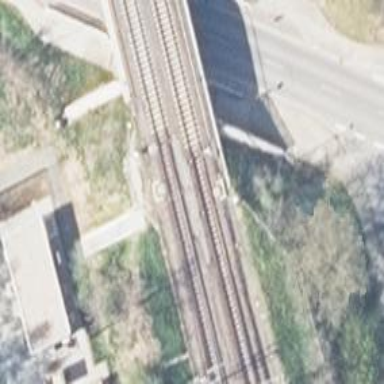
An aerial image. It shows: Railway switch.